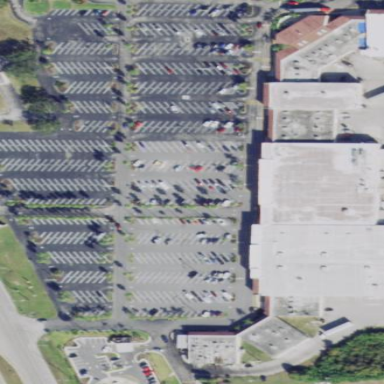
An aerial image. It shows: Retail building.